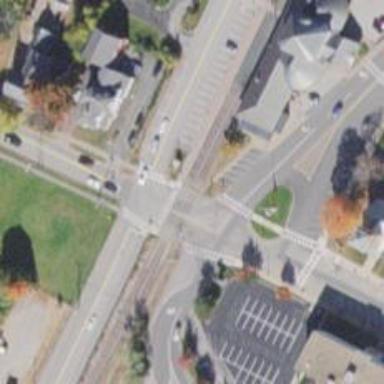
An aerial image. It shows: Railway crossing.